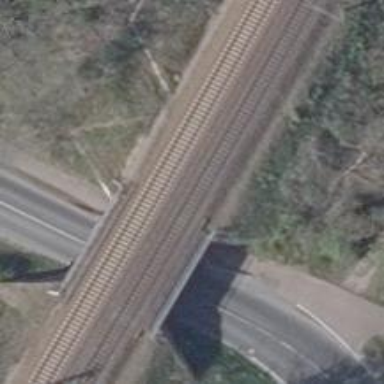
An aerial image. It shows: Bridge over railway with electrified contact lines.